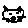
Label: cat